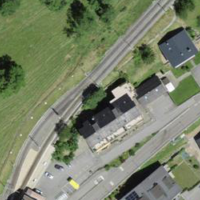
EUNIS habitat code: 54
Species observed at this site:
Bellis perennis